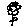
Label: flower